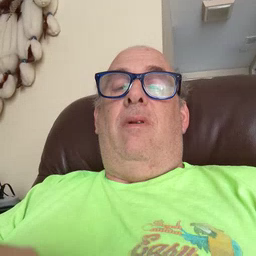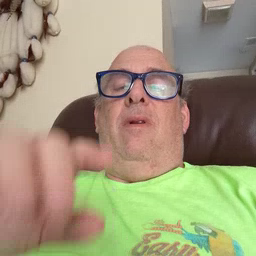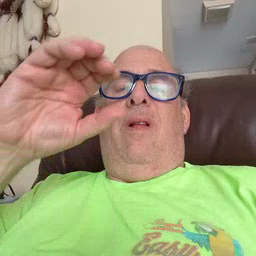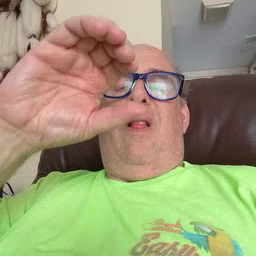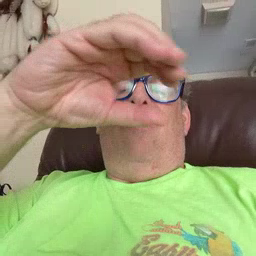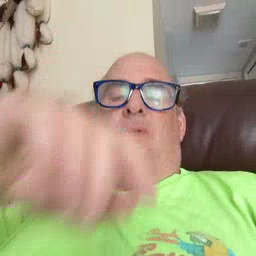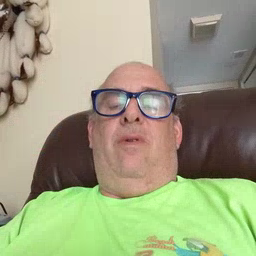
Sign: cloud